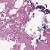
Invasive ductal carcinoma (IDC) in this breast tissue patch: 0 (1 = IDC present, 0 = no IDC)